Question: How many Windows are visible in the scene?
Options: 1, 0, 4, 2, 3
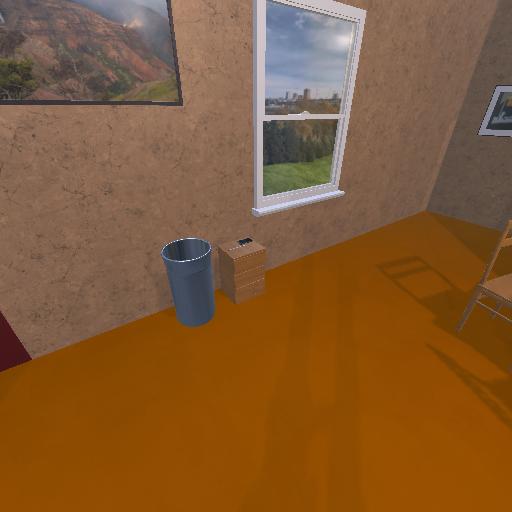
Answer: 1